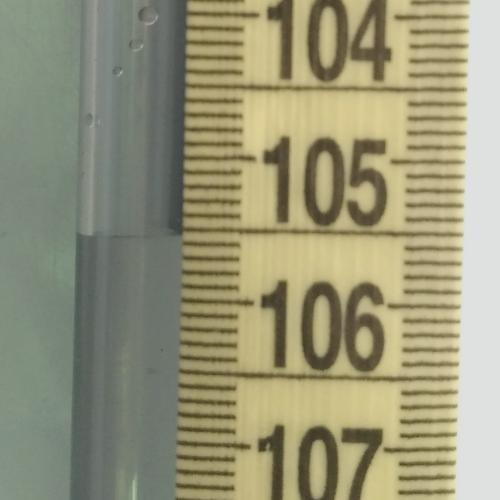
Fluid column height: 105.6 cm